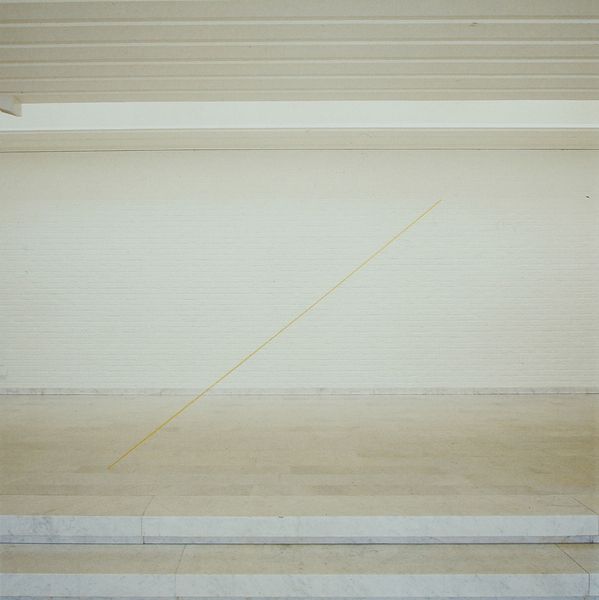
Künstler: Fred Sandback
Schlagwörter: blau, weiß, gelb, ocker, braun, grau, hell, holz, lampe, licht, raum, zeichnung, zimmer, beige, wand, stein, boden, schnur, decke, stock, skulptur, hellblau, parkett, stab, abstrakt, modern, linien, dielen, saal, treppe, gestreift, streifen, stufe, stufen, faden, pakett, foto, fotografie, fugen, linie, seil, schweben, strich, quer, holzdecke, diagonal, gespannt, trepe, diagonale, horizontal, waagerecht, stange, objekt, format, kanten, installation, laminat, uhrzeiger, tonigkeit, kubus, neon, liniert, farbtöne, kricke, stufung, farbstufungen, quergestreift, raumbeschreiber, schwebe, stfe, strichhell